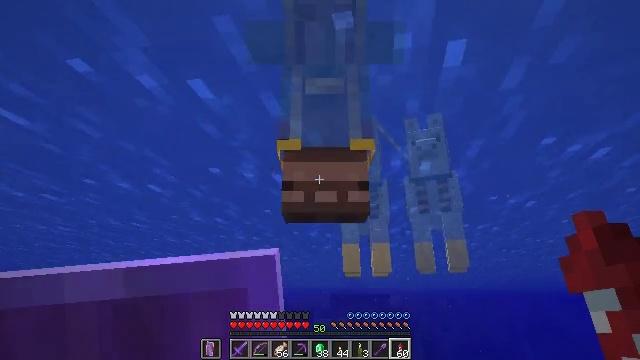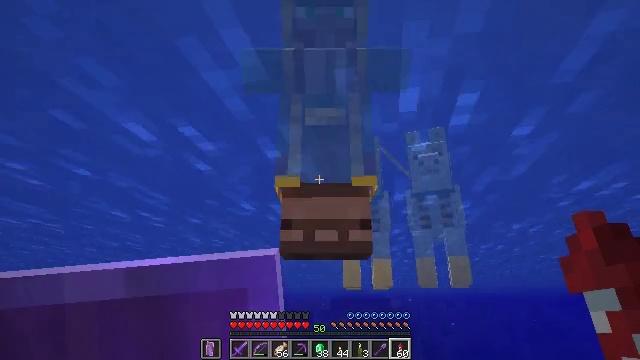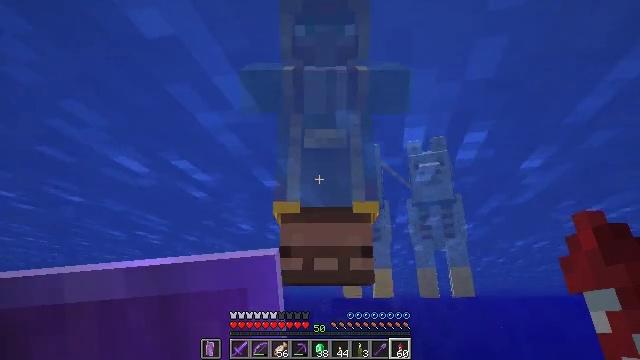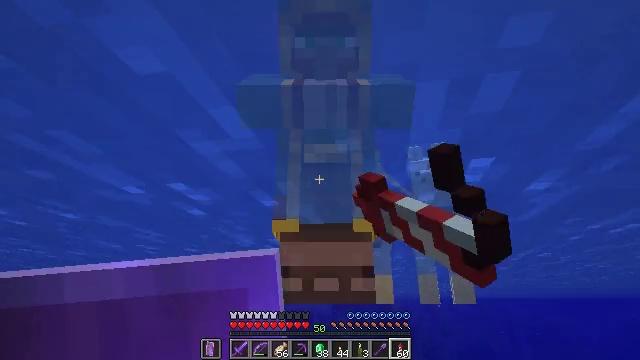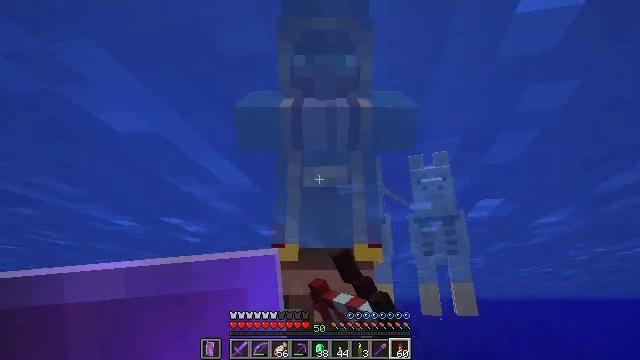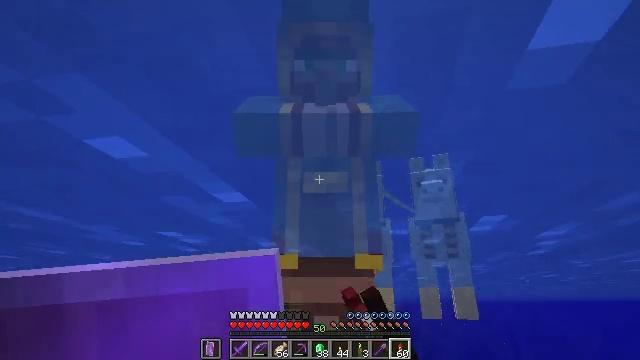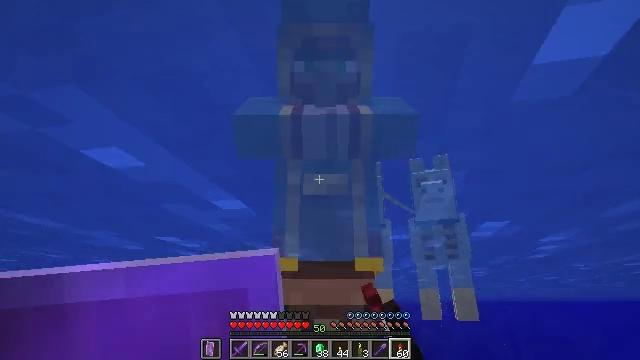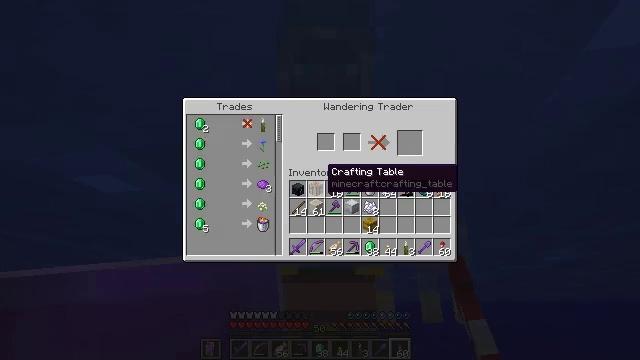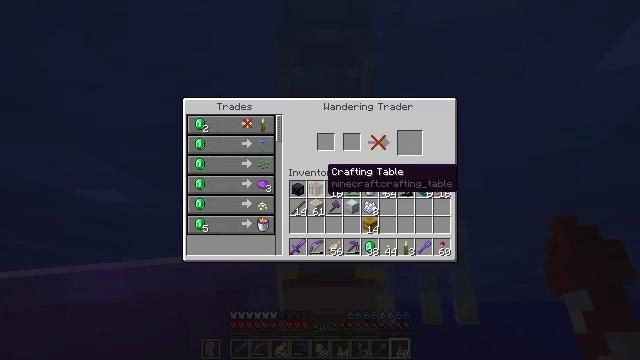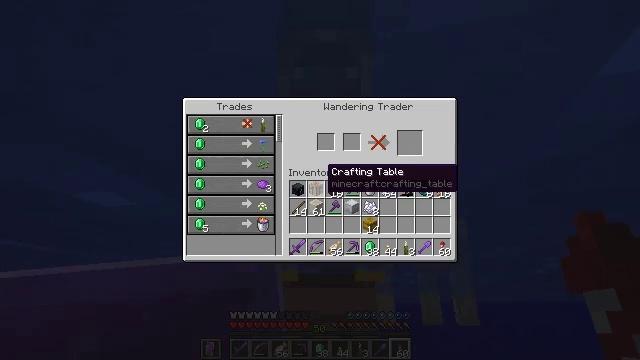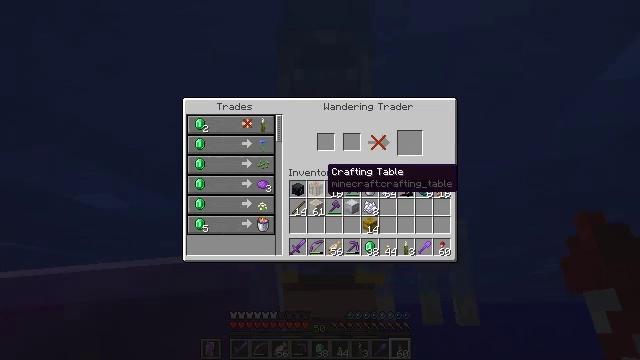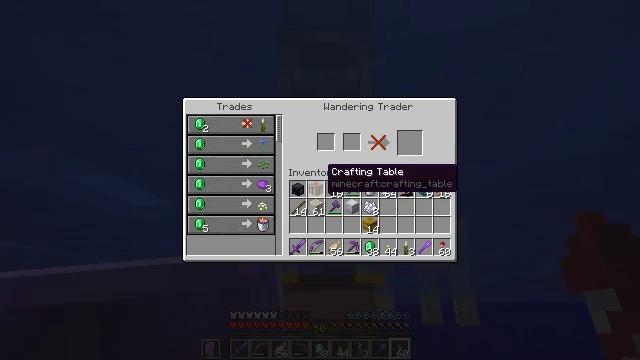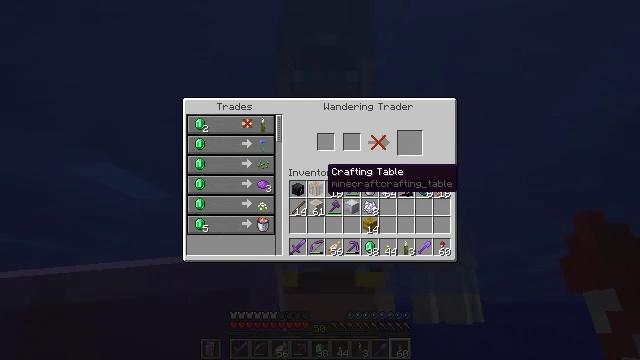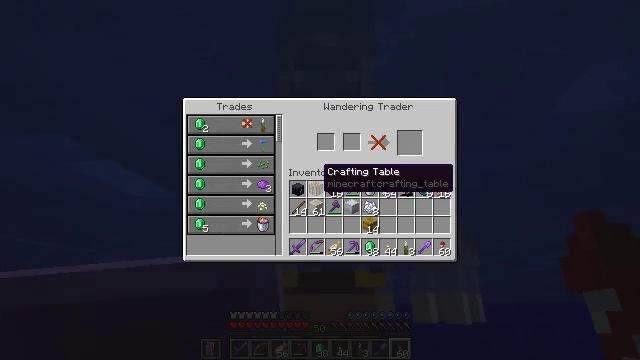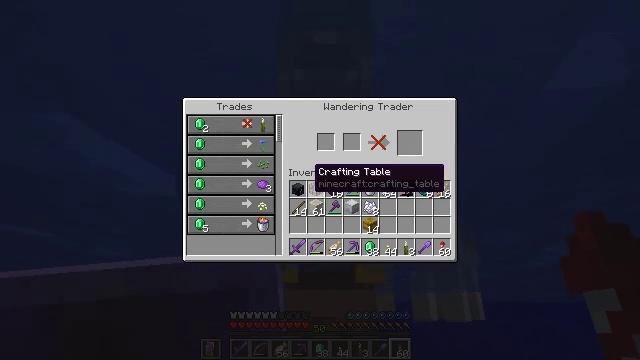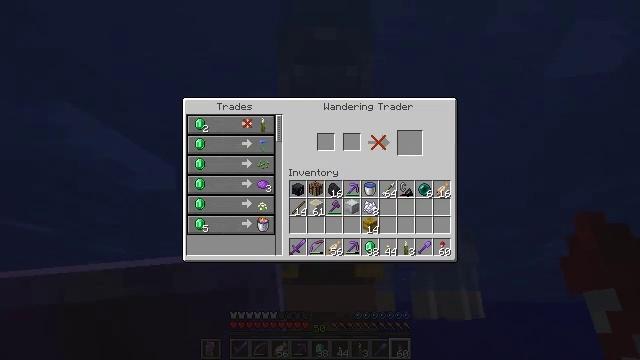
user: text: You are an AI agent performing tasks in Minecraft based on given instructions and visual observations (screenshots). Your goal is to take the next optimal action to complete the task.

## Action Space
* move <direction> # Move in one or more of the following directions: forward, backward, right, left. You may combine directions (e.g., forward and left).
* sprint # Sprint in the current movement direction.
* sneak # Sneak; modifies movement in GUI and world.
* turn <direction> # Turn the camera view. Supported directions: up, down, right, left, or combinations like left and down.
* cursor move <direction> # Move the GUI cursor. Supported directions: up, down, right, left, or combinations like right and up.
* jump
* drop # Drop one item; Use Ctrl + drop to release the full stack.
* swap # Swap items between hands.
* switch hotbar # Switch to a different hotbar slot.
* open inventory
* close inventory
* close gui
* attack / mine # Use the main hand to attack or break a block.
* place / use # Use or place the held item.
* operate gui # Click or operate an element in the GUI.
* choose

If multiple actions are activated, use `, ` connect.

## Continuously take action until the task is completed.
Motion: motion action
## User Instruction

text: Make purple dye by combining dyes.
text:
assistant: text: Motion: jump
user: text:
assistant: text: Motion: use / place
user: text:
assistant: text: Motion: use / place
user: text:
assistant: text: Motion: use / place
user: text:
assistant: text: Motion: no_op
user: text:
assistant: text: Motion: no_op
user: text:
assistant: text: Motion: open gui
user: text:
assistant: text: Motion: no_op
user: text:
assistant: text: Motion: no_op
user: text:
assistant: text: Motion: no_op
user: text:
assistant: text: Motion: no_op
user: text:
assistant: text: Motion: no_op
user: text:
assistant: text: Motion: no_op
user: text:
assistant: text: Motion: cursor move left
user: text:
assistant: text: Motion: cursor move left
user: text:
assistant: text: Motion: cursor move left
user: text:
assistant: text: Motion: no_op
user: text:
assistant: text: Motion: no_op
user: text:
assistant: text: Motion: no_op
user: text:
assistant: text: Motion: no_op
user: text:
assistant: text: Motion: no_op
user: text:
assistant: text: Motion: no_op
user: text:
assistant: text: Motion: cursor move left
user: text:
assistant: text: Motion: no_op
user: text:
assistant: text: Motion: no_op
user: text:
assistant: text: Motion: no_op
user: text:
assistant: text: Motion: no_op
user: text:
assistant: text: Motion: no_op
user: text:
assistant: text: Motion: no_op
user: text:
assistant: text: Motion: no_op